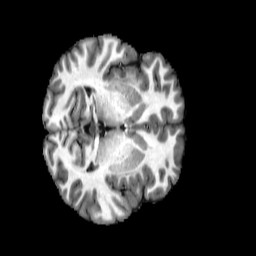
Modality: T1w
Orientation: axial
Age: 30
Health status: healthy
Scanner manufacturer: philips
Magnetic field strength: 3 T
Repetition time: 0.007833 s
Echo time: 0.003598 s